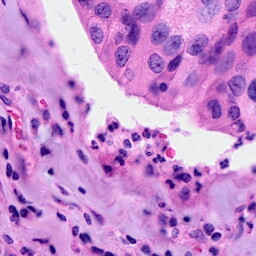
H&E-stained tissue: Breast